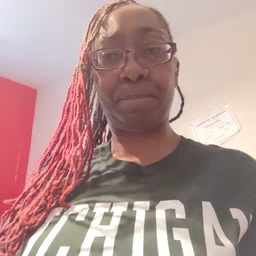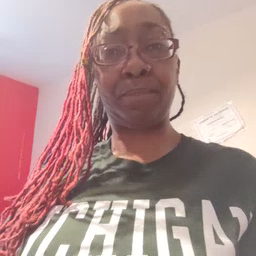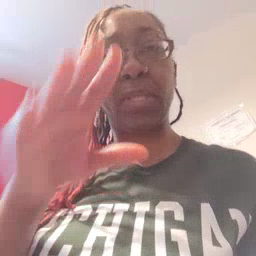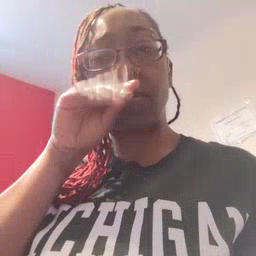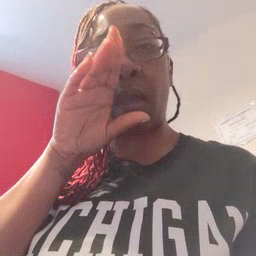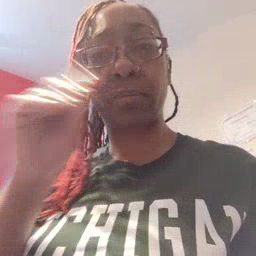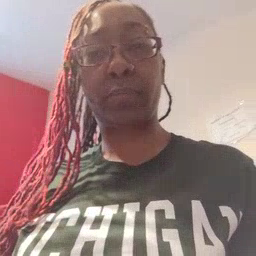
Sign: duck